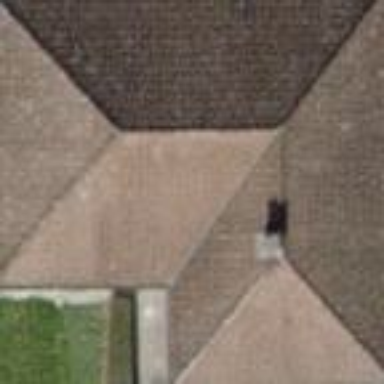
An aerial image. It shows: Detached building with hipped roof shape.